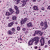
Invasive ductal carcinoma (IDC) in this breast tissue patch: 0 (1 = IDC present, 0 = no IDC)